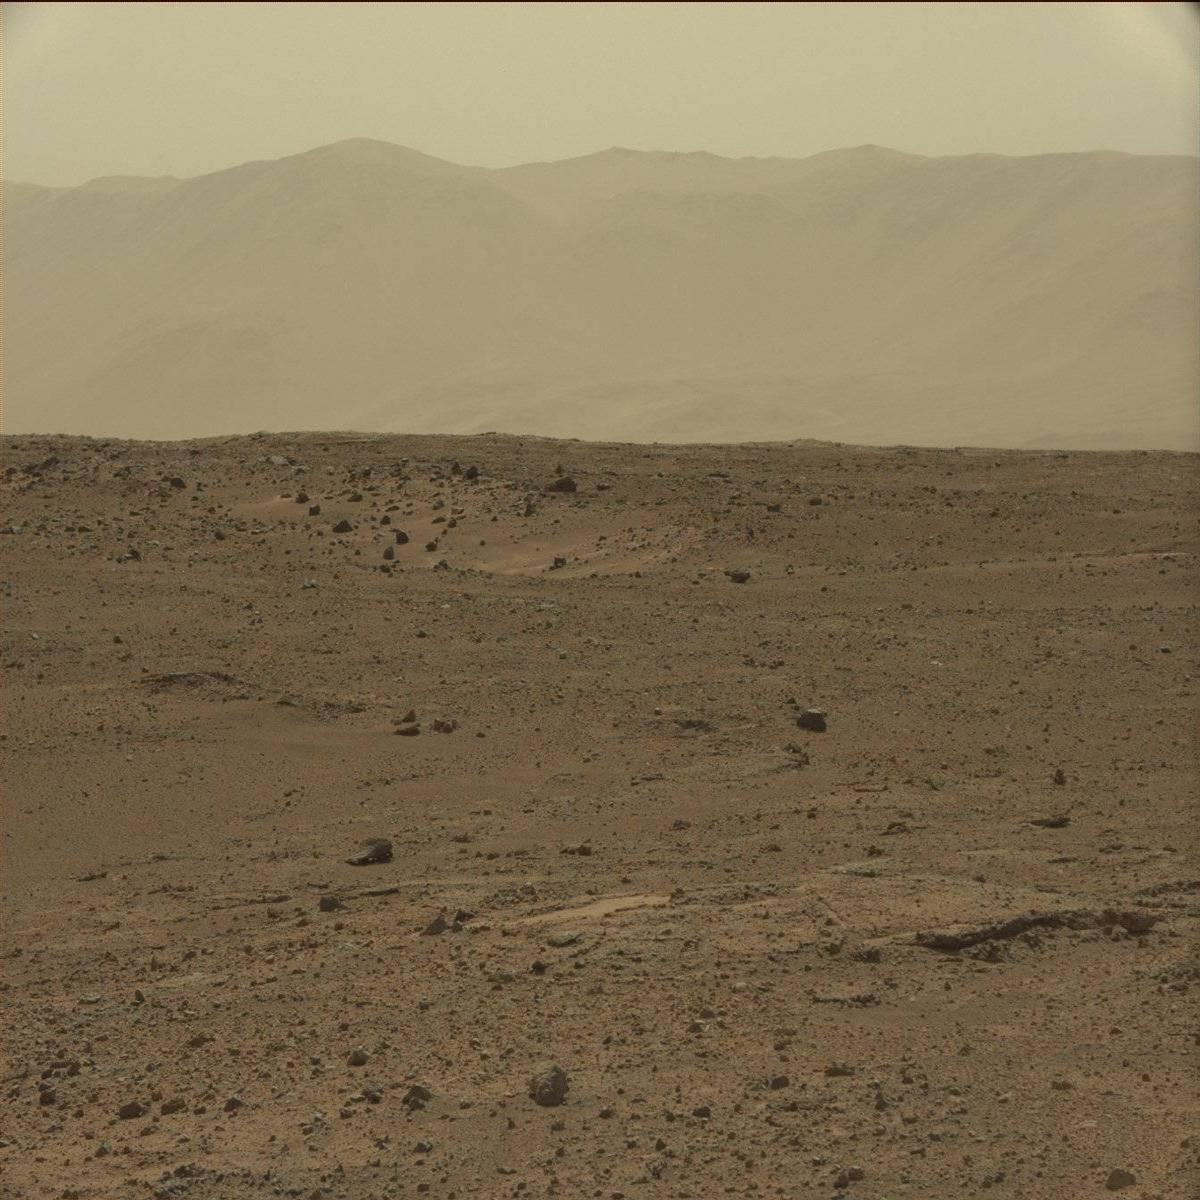
Terrain classes present: Bedrock, Ridge, Rock, Sand / Soil, Sky